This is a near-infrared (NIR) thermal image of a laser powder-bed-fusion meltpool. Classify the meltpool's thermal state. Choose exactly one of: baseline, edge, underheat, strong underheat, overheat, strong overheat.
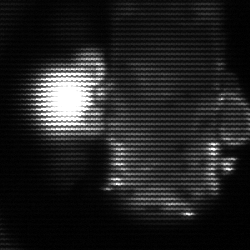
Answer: strong underheat